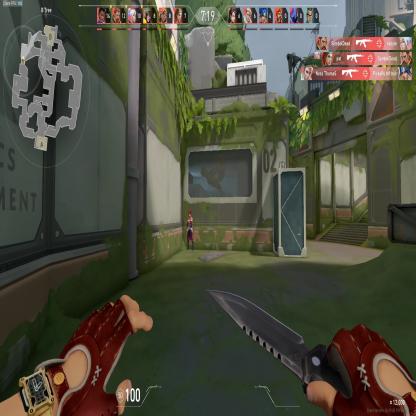
Label: enemy